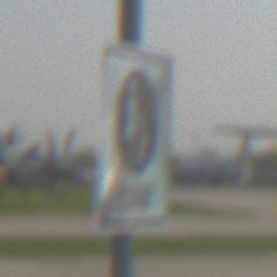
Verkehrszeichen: EndeFussgaengerzone
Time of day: MorningAfternoon
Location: Outdoor (Special)
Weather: Clear
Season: NotSpecified
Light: Natural